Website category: sports
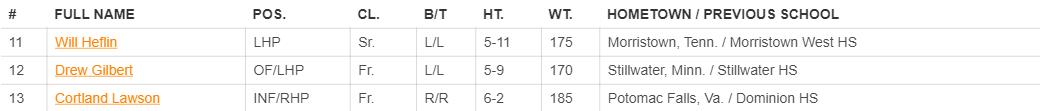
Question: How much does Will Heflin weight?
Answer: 175

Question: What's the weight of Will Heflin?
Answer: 175

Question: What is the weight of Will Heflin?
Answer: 175

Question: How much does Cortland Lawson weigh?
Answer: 185

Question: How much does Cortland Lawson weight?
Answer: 185

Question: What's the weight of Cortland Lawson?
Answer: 185

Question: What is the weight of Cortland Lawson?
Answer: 185

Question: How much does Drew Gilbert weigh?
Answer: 170

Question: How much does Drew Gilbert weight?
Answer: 170

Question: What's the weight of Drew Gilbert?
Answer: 170

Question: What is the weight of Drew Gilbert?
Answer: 170

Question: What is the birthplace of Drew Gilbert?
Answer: Stillwater, Minn.

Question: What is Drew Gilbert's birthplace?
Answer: Stillwater, Minn.

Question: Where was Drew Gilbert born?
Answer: Stillwater, Minn.

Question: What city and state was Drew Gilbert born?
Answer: Stillwater, Minn.

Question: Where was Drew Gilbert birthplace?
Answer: Stillwater, Minn.

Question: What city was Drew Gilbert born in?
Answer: Stillwater, Minn.

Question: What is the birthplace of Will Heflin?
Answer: Morristown, Tenn.

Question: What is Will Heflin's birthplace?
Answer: Morristown, Tenn.

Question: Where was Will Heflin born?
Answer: Morristown, Tenn.

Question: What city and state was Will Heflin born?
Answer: Morristown, Tenn.

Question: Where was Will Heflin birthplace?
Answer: Morristown, Tenn.

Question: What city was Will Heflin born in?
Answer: Morristown, Tenn.

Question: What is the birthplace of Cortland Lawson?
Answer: Potomac Falls, Va.

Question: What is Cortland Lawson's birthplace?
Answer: Potomac Falls, Va.

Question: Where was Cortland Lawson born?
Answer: Potomac Falls, Va.

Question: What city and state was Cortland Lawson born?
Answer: Potomac Falls, Va.

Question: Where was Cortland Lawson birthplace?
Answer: Potomac Falls, Va.

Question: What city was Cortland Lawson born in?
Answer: Potomac Falls, Va.

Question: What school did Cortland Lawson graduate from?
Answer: Dominion HS

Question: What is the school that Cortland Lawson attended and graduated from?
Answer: Dominion HS

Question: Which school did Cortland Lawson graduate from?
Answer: Dominion HS

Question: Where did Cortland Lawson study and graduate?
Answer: Dominion HS

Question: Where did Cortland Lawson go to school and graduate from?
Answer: Dominion HS

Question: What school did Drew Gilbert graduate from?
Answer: Stillwater HS

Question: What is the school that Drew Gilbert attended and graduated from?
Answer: Stillwater HS

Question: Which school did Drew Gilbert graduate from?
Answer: Stillwater HS

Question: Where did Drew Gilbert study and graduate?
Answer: Stillwater HS

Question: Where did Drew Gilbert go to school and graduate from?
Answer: Stillwater HS

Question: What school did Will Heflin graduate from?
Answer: Morristown West HS

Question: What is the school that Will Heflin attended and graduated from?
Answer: Morristown West HS

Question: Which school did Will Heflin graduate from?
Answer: Morristown West HS

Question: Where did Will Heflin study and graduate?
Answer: Morristown West HS

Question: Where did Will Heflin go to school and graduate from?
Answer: Morristown West HS